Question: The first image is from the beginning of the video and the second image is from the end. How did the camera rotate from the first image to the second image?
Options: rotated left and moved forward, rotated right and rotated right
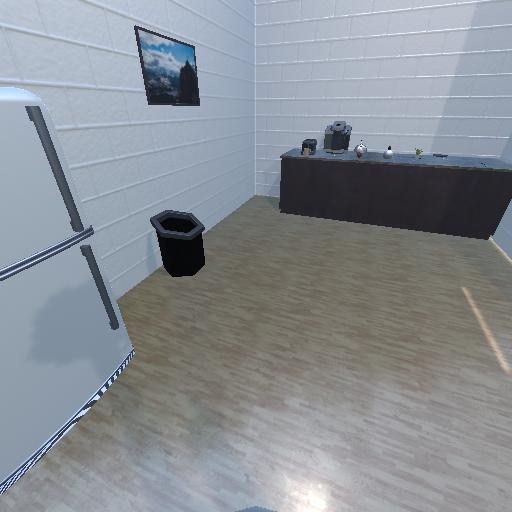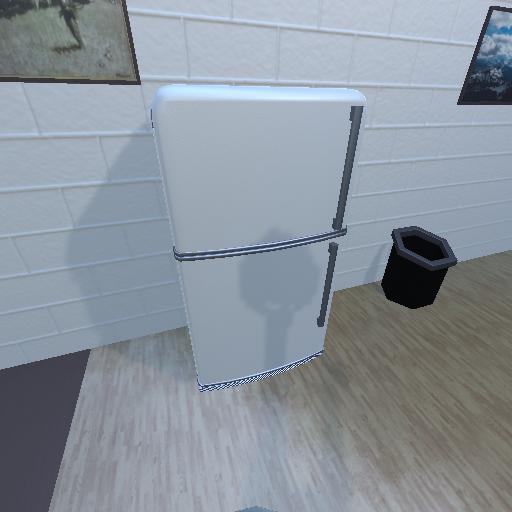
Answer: rotated left and moved forward